Question: LinearLayout with editText on the bottom overlays the content of scrollView, which is filled programmatically.
How to avoid this please?
I have simplified the XML in vain in my first version of this message.
I have added the full code now
I'd like to keep my editText height expandable.

'''
<?xml version="1.0" encoding="utf-8"?>
<RelativeLayout xmlns:android="http://schemas.android.com/apk/res/android"
android:layout_width="fill_parent"
android:layout_height="fill_parent"
android:background="@color/backNormal"
android:orientation="vertical"
>
<include layout="@layout/adview"
android:layout_alignParentTop="true"
/>
<LinearLayout xmlns:android="http://schemas.android.com/apk/res/android"
android:layout_width="match_parent"
android:layout_height="wrap_content"
android:gravity="center_horizontal|center_vertical"
android:orientation="horizontal"
android:background="@color/back1"
android:layout_below="@+id/adView"
>
<LinearLayout xmlns:android="http://schemas.android.com/apk/res/android"
android:layout_width="fill_parent"
android:layout_height="wrap_content"
android:layout_weight="1"
android:orientation="vertical"
>
<TextView
android:id="@+id/textChatSubjectTitle"
android:text='Subject'
android:gravity="left|center_vertical"
android:layout_marginLeft="10dp"
android:layout_width="wrap_content"
android:layout_weight="5"
android:layout_height="wrap_content"
android:textColor="@color/text1"
android:textAppearance="?android:attr/textAppearanceMedium"
android:textStyle="normal"
/>
<LinearLayout xmlns:android="http://schemas.android.com/apk/res/android"
android:layout_width="match_parent"
android:layout_height="wrap_content"
android:gravity="left|center_vertical"
android:orientation="horizontal"
>
<TextView
android:id="@+id/textChatActn"
android:text='0'
android:gravity="left|center_vertical"
android:layout_marginLeft="10dp"
android:paddingLeft="3dp"
android:paddingRight="3dp"
android:layout_width="wrap_content"
android:layout_height="wrap_content"
android:textColor="@color/textWhite"
android:background="@color/gray"
android:textAppearance="?android:attr/textAppearanceSmall"
/>
<TextView
android:id="@+id/textChatUsers"
android:text='users'
android:gravity="left|center_vertical"
android:layout_marginLeft="10dp"
android:layout_width="wrap_content"
android:layout_height="wrap_content"
android:textColor="@color/darkGray"
android:textAppearance="?android:attr/textAppearanceSmall"
android:textStyle="normal"
/>
</LinearLayout>
</LinearLayout>
<ImageView
android:id="@+id/imageChatImageTitle"
android:layout_height="fill_parent"
android:layout_width="wrap_content"
android:layout_marginLeft="5dp"
android:layout_marginRight="5dp"
android:gravity="right"
/>
</LinearLayout>
<ScrollView xmlns:android="http://schemas.android.com/apk/res/android"
android:id="@+id/scrollChat"
android:layout_width="fill_parent"
android:layout_height="wrap_content"
android:background="@color/backNormal"
android:orientation="vertical"
android:layout_below="@+id/top"
>
<LinearLayout xmlns:android="http://schemas.android.com/apk/res/android"
android:id="@+id/linearChat"
android:layout_width="match_parent"
android:layout_height="wrap_content"
android:orientation="vertical"
>
</LinearLayout>
</ScrollView>
<LinearLayout xmlns:android="http://schemas.android.com/apk/res/android"
android:layout_width="match_parent"
android:layout_height="wrap_content"
android:background="@color/back1"
android:orientation="horizontal"
android:layout_alignParentBottom="true"
>
<ImageView
android:id="@+id/buttonClip"
android:layout_width="0dp"
android:layout_height="wrap_content"
android:layout_marginRight="5dp"
android:src="@drawable/clip32"
android:layout_weight="1"
android:layout_gravity= "center_vertical|center_horizontal"
/>
<EditText
android:id="@+id/editChatMessage"
android:layout_width="0dp"
android:layout_height="wrap_content"
android:inputType="textMultiLine|textCapSentences"
android:minLines="1"
android:gravity="top|left"
android:maxLines="5"
android:maxLength="500"
android:layout_marginRight="5dp"
android:text=''
android:layout_gravity= "center_vertical|center_horizontal"
android:textColor="@color/text1"
android:textAppearance="?android:attr/textAppearanceSmall"
android:layout_weight="5"
android:background="@drawable/edit"
android:scrollHorizontally="false"
android:cursorVisible="true"
android:textCursorDrawable="@null"
/>
<Button
android:id="@+id/buttonChatSend"
android:text='>'
android:layout_marginRight="5dp"
android:gravity="center"
android:layout_gravity= "center_vertical|center_horizontal"
android:layout_width="wrap_content"
android:layout_height="wrap_content"
android:textColor="@color/darkGray"
android:textAppearance="?android:attr/textAppearanceMedium"
android:textStyle="bold"
android:background="@drawable/button_normal"
/>
</LinearLayout>
</RelativeLayout>
'''
Any ideas please?
Thanks!
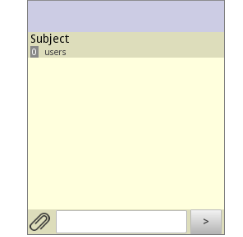
Answer: I suggest using Relative layout for parent. And then add the rule above.
'''
<RelativeLayout xmlns:android="http://schemas.android.com/apk/res/android"
android:layout_width="fill_parent"
android:layout_height="fill_parent"
android:orientation="vertical">
<ScrollView
android:id="@+id/scroll"
android:layout_width="fill_parent"
android:layout_height="fill_parent"
android:layout_above="@+id/llButton"
android:orientation="vertical">
<LinearLayout
android:id="@+id/linear"
android:layout_width="match_parent"
android:layout_height="match_parent"
android:orientation="vertical">
</LinearLayout>
</ScrollView>
<LinearLayout
android:id="@+id/llButton"
android:layout_width="match_parent"
android:layout_height="wrap_content"
android:layout_alignParentBottom="true"
android:orientation="horizontal">
<EditText
android:id="@+id/editMessage"
android:layout_width="fill_parent"
android:layout_height="wrap_content"
android:layout_gravity="center_vertical|center_horizontal"
android:gravity="top|left"
android:inputType="textMultiLine|textCapSentences"
android:maxLines="5"
android:minLines="3"
android:scrollHorizontally="false" />
<Button
android:id="@+id/buttonSend"
android:layout_width="wrap_content"
android:layout_height="wrap_content"
android:layout_gravity="center_vertical|center_horizontal"
android:gravity="center"
android:text='send'
android:textAppearance="?android:attr/textAppearanceMedium" />
</LinearLayout>
'''